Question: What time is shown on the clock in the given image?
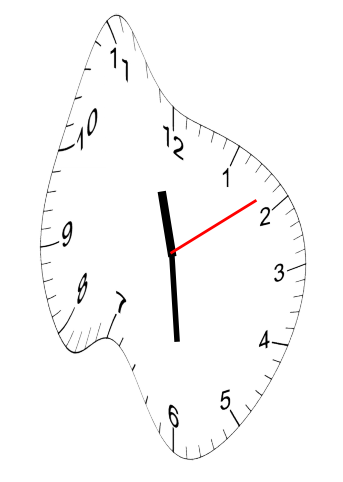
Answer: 11:29:09